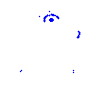
Particle: proton